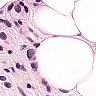
Metastatic tissue present: yes